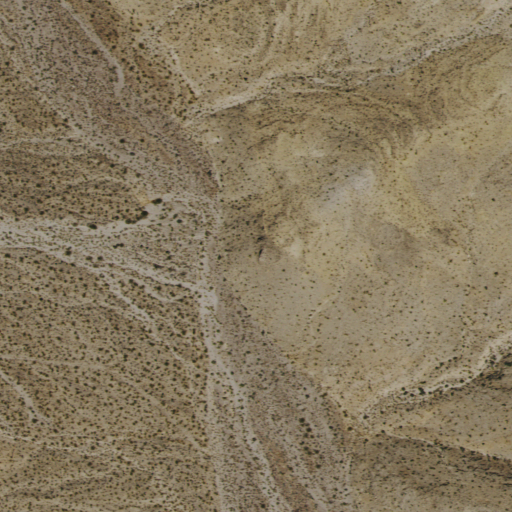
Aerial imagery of valley in Nevada named Deadmans Canyon containing only shrub